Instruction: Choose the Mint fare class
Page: flights
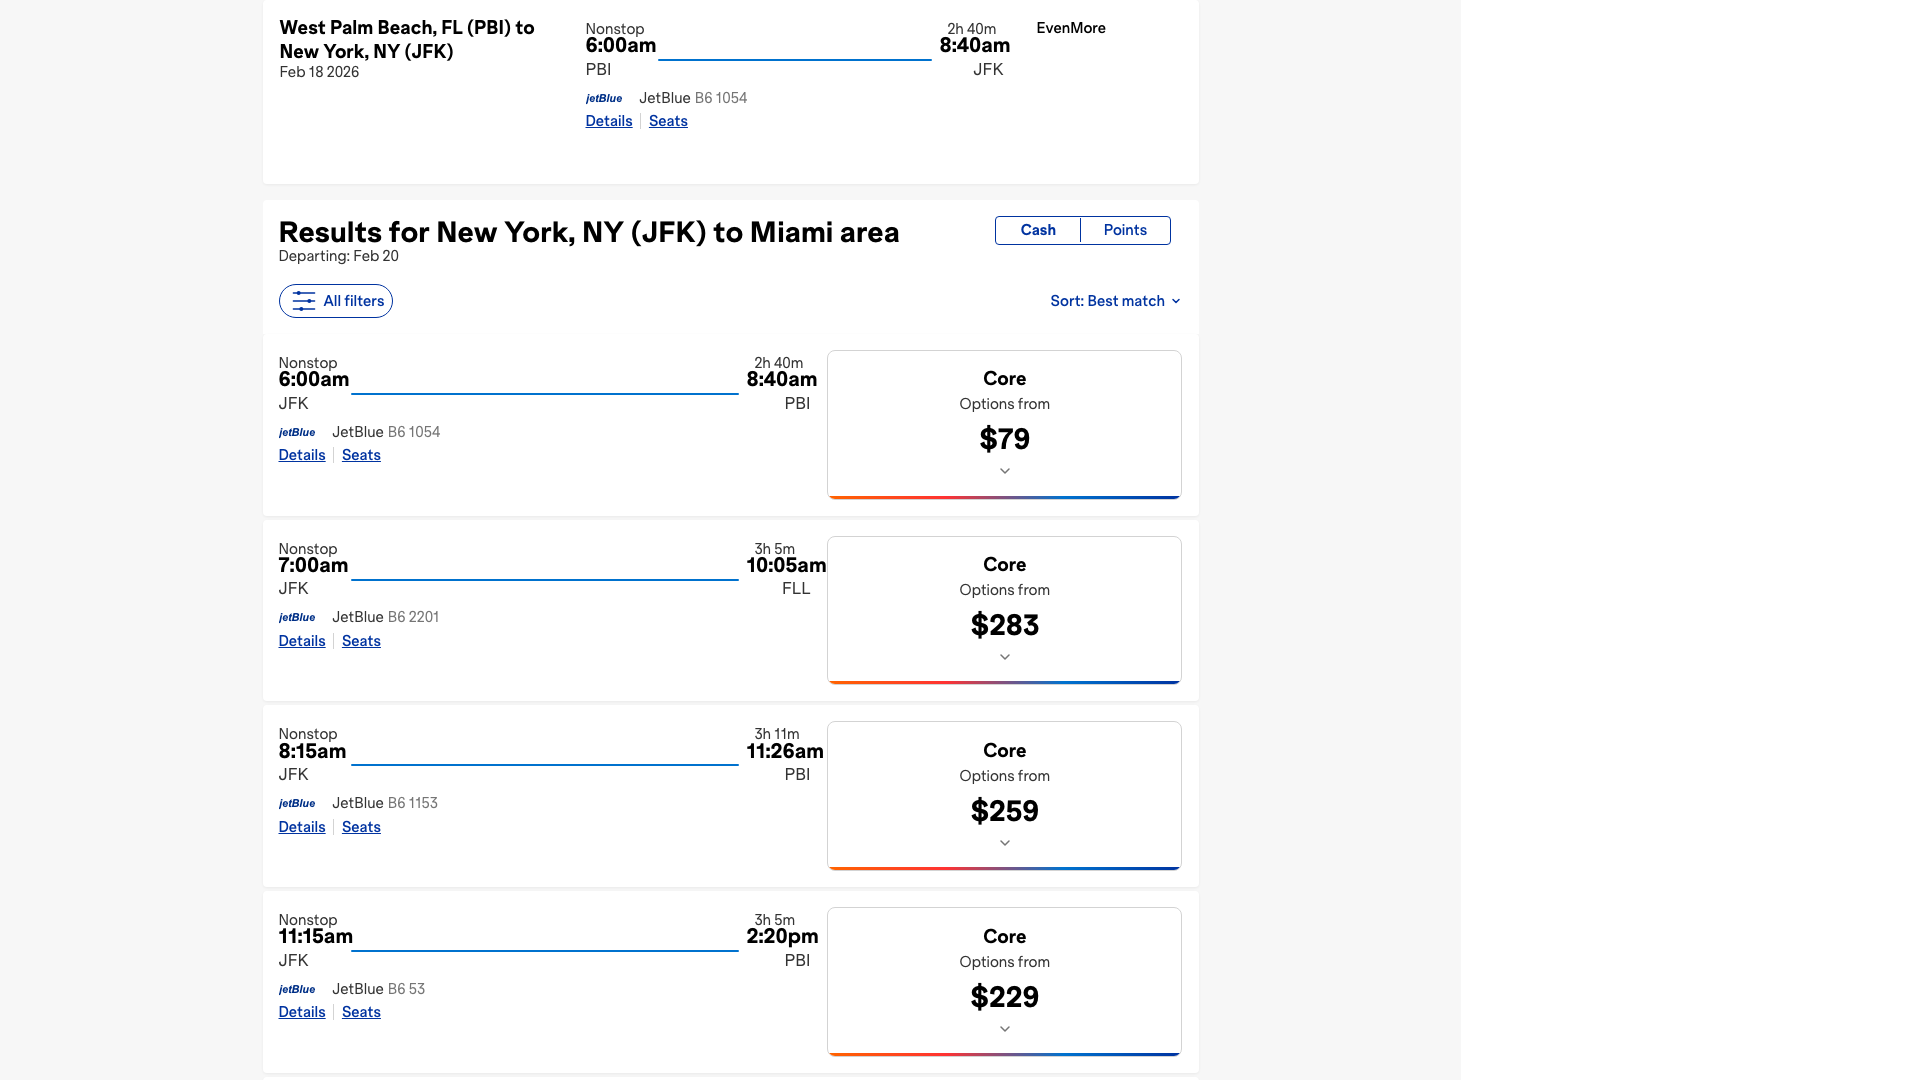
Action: click